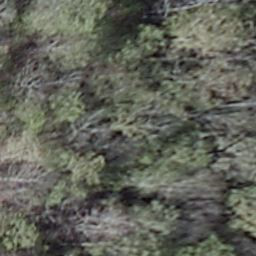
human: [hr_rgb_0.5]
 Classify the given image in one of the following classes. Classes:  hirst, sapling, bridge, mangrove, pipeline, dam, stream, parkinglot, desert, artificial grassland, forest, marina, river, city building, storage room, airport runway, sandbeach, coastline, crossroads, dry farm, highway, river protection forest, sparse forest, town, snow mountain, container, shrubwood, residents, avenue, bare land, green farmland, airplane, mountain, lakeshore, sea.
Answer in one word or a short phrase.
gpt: shrubwood